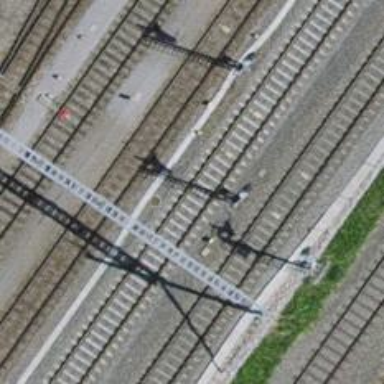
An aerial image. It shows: Railway signal.